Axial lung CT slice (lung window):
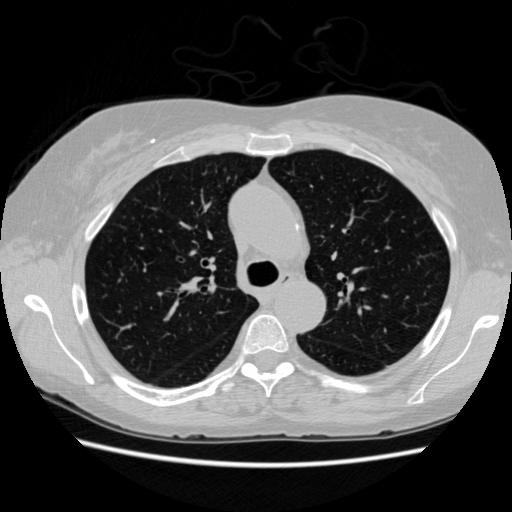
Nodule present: no